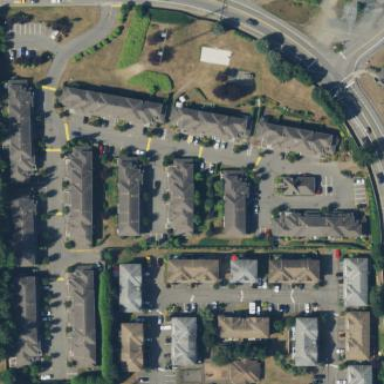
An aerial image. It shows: Condominium in residential area.